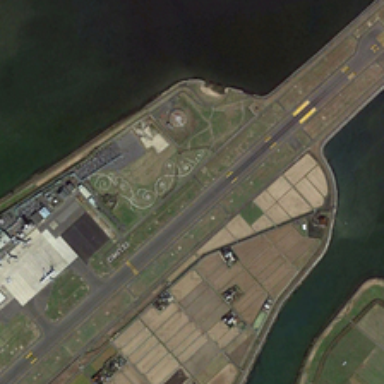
An airport runway extends to a black ocean .